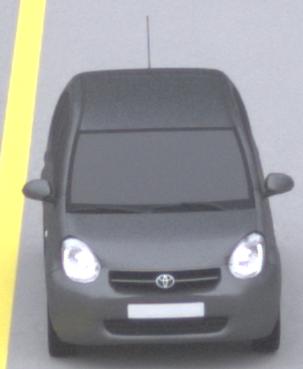
Make: Toyota
Model: Passo
Detailed model: Toyota Passo X Yururi
Model produced from: 2010
Model produced until: 2016
Doors: 5
Color: gray
Road condition: dry road
Daytime: morning or afternoon
Contrast: low contrast